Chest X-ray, AP view. Patient: 20 years old, sex M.
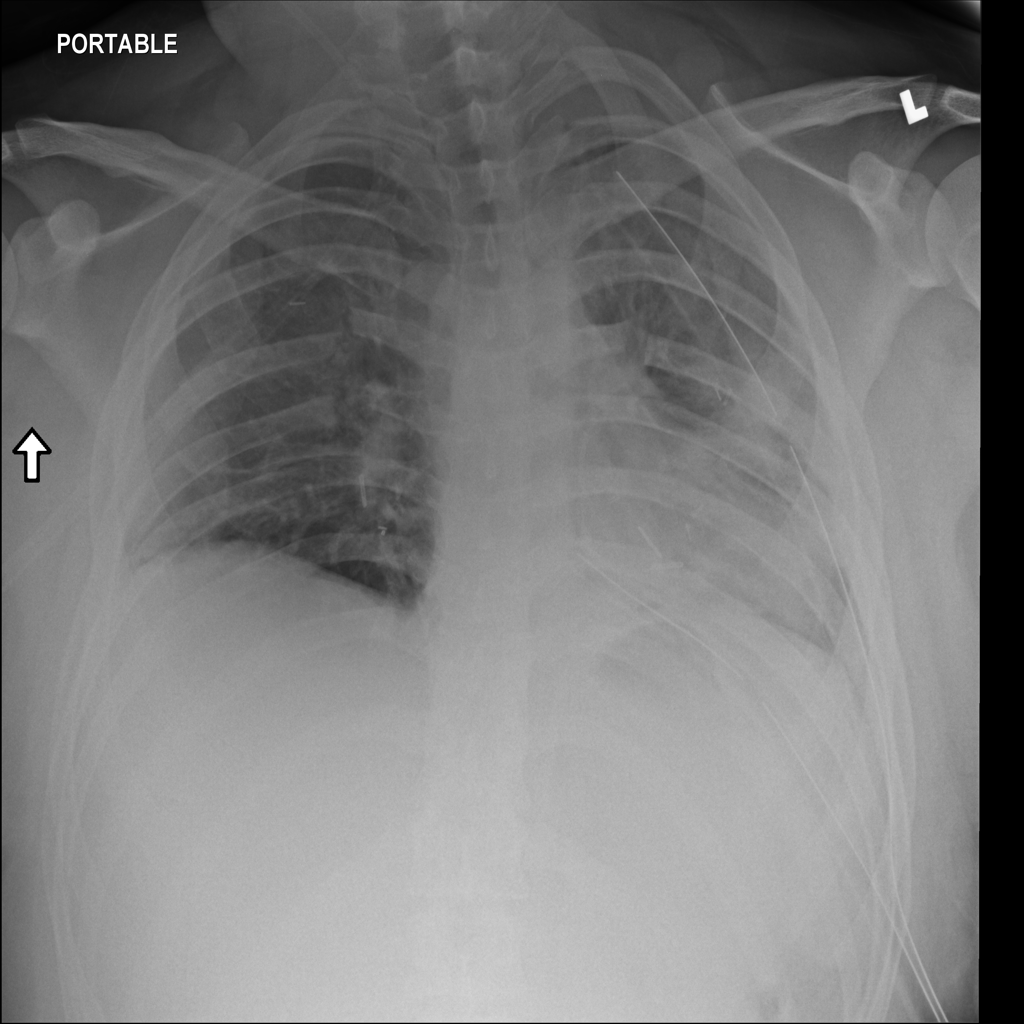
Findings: Atelectasis, Infiltration